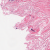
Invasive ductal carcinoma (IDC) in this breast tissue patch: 0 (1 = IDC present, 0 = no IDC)